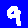
Digit: 9